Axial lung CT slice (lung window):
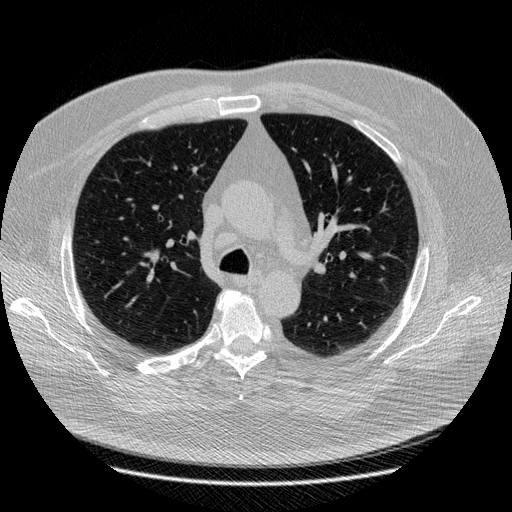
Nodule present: no